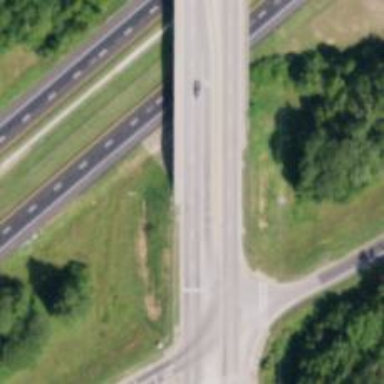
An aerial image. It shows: Secondary road crossing bridge.